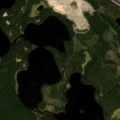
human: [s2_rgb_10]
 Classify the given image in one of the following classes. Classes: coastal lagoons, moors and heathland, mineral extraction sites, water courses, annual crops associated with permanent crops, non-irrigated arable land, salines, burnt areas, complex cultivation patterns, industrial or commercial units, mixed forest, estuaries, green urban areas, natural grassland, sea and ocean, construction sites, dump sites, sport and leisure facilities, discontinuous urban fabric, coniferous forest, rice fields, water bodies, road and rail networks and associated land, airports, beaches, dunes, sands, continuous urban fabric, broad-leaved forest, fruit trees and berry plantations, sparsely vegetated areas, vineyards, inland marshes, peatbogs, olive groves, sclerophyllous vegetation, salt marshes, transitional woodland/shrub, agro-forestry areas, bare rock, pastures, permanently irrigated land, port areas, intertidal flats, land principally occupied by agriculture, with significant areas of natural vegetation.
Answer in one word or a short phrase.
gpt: coniferous forest, water bodies